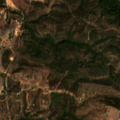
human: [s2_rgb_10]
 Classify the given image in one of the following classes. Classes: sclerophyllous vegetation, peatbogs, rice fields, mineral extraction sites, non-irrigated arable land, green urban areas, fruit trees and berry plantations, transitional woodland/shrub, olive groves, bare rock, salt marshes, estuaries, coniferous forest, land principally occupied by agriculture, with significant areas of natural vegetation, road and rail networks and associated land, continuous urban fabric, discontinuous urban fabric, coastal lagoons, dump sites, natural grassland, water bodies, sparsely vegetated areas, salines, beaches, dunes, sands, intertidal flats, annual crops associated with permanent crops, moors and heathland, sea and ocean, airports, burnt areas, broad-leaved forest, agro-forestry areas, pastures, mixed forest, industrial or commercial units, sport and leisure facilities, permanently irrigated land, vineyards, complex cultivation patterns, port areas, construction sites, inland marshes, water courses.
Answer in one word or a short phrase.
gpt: non-irrigated arable land, pastures, broad-leaved forest, mixed forest, transitional woodland/shrub